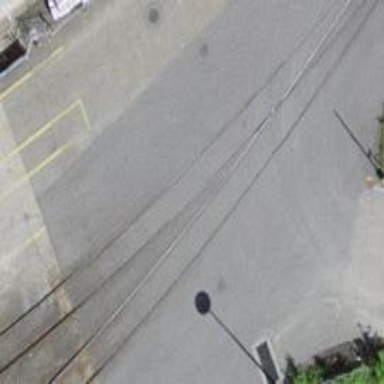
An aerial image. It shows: Single-track railway spur.